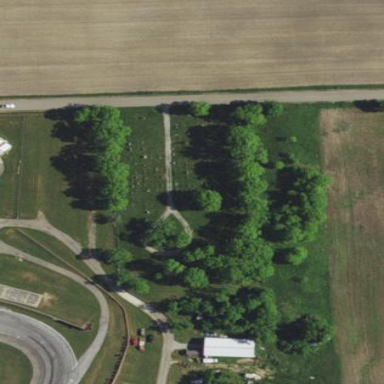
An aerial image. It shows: Graveyard.